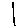
Label: line